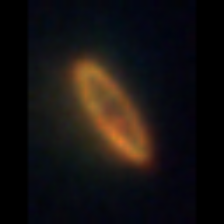
Taxon: Pennate
Group: Diatoms